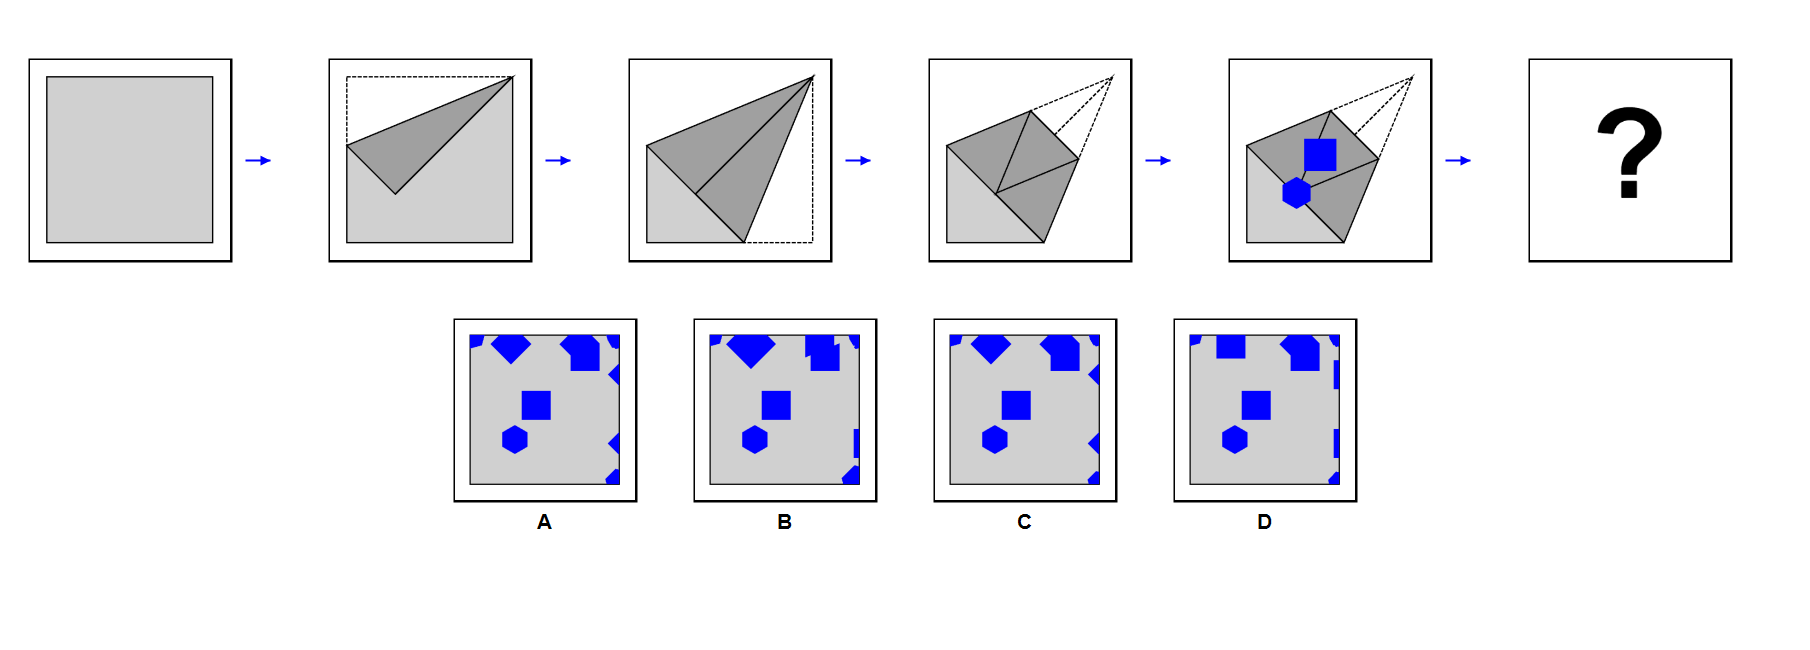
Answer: A